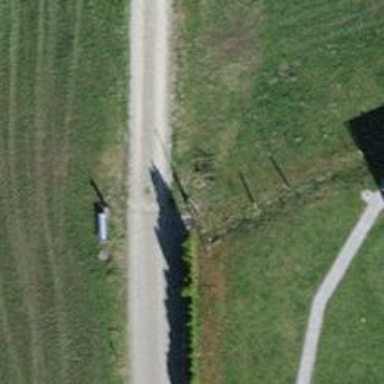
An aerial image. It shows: Gravel track road.